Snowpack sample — Buffalo Mountain, Silverthorne, Colorado, USA (1/25/25, 10:11 AM MST)
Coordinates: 39.6222, -106.1139
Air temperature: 22 °F
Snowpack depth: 110 cm
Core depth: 30 cm
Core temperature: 42.8 °F
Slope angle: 12°, slope face: 102°
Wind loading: high
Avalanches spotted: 0
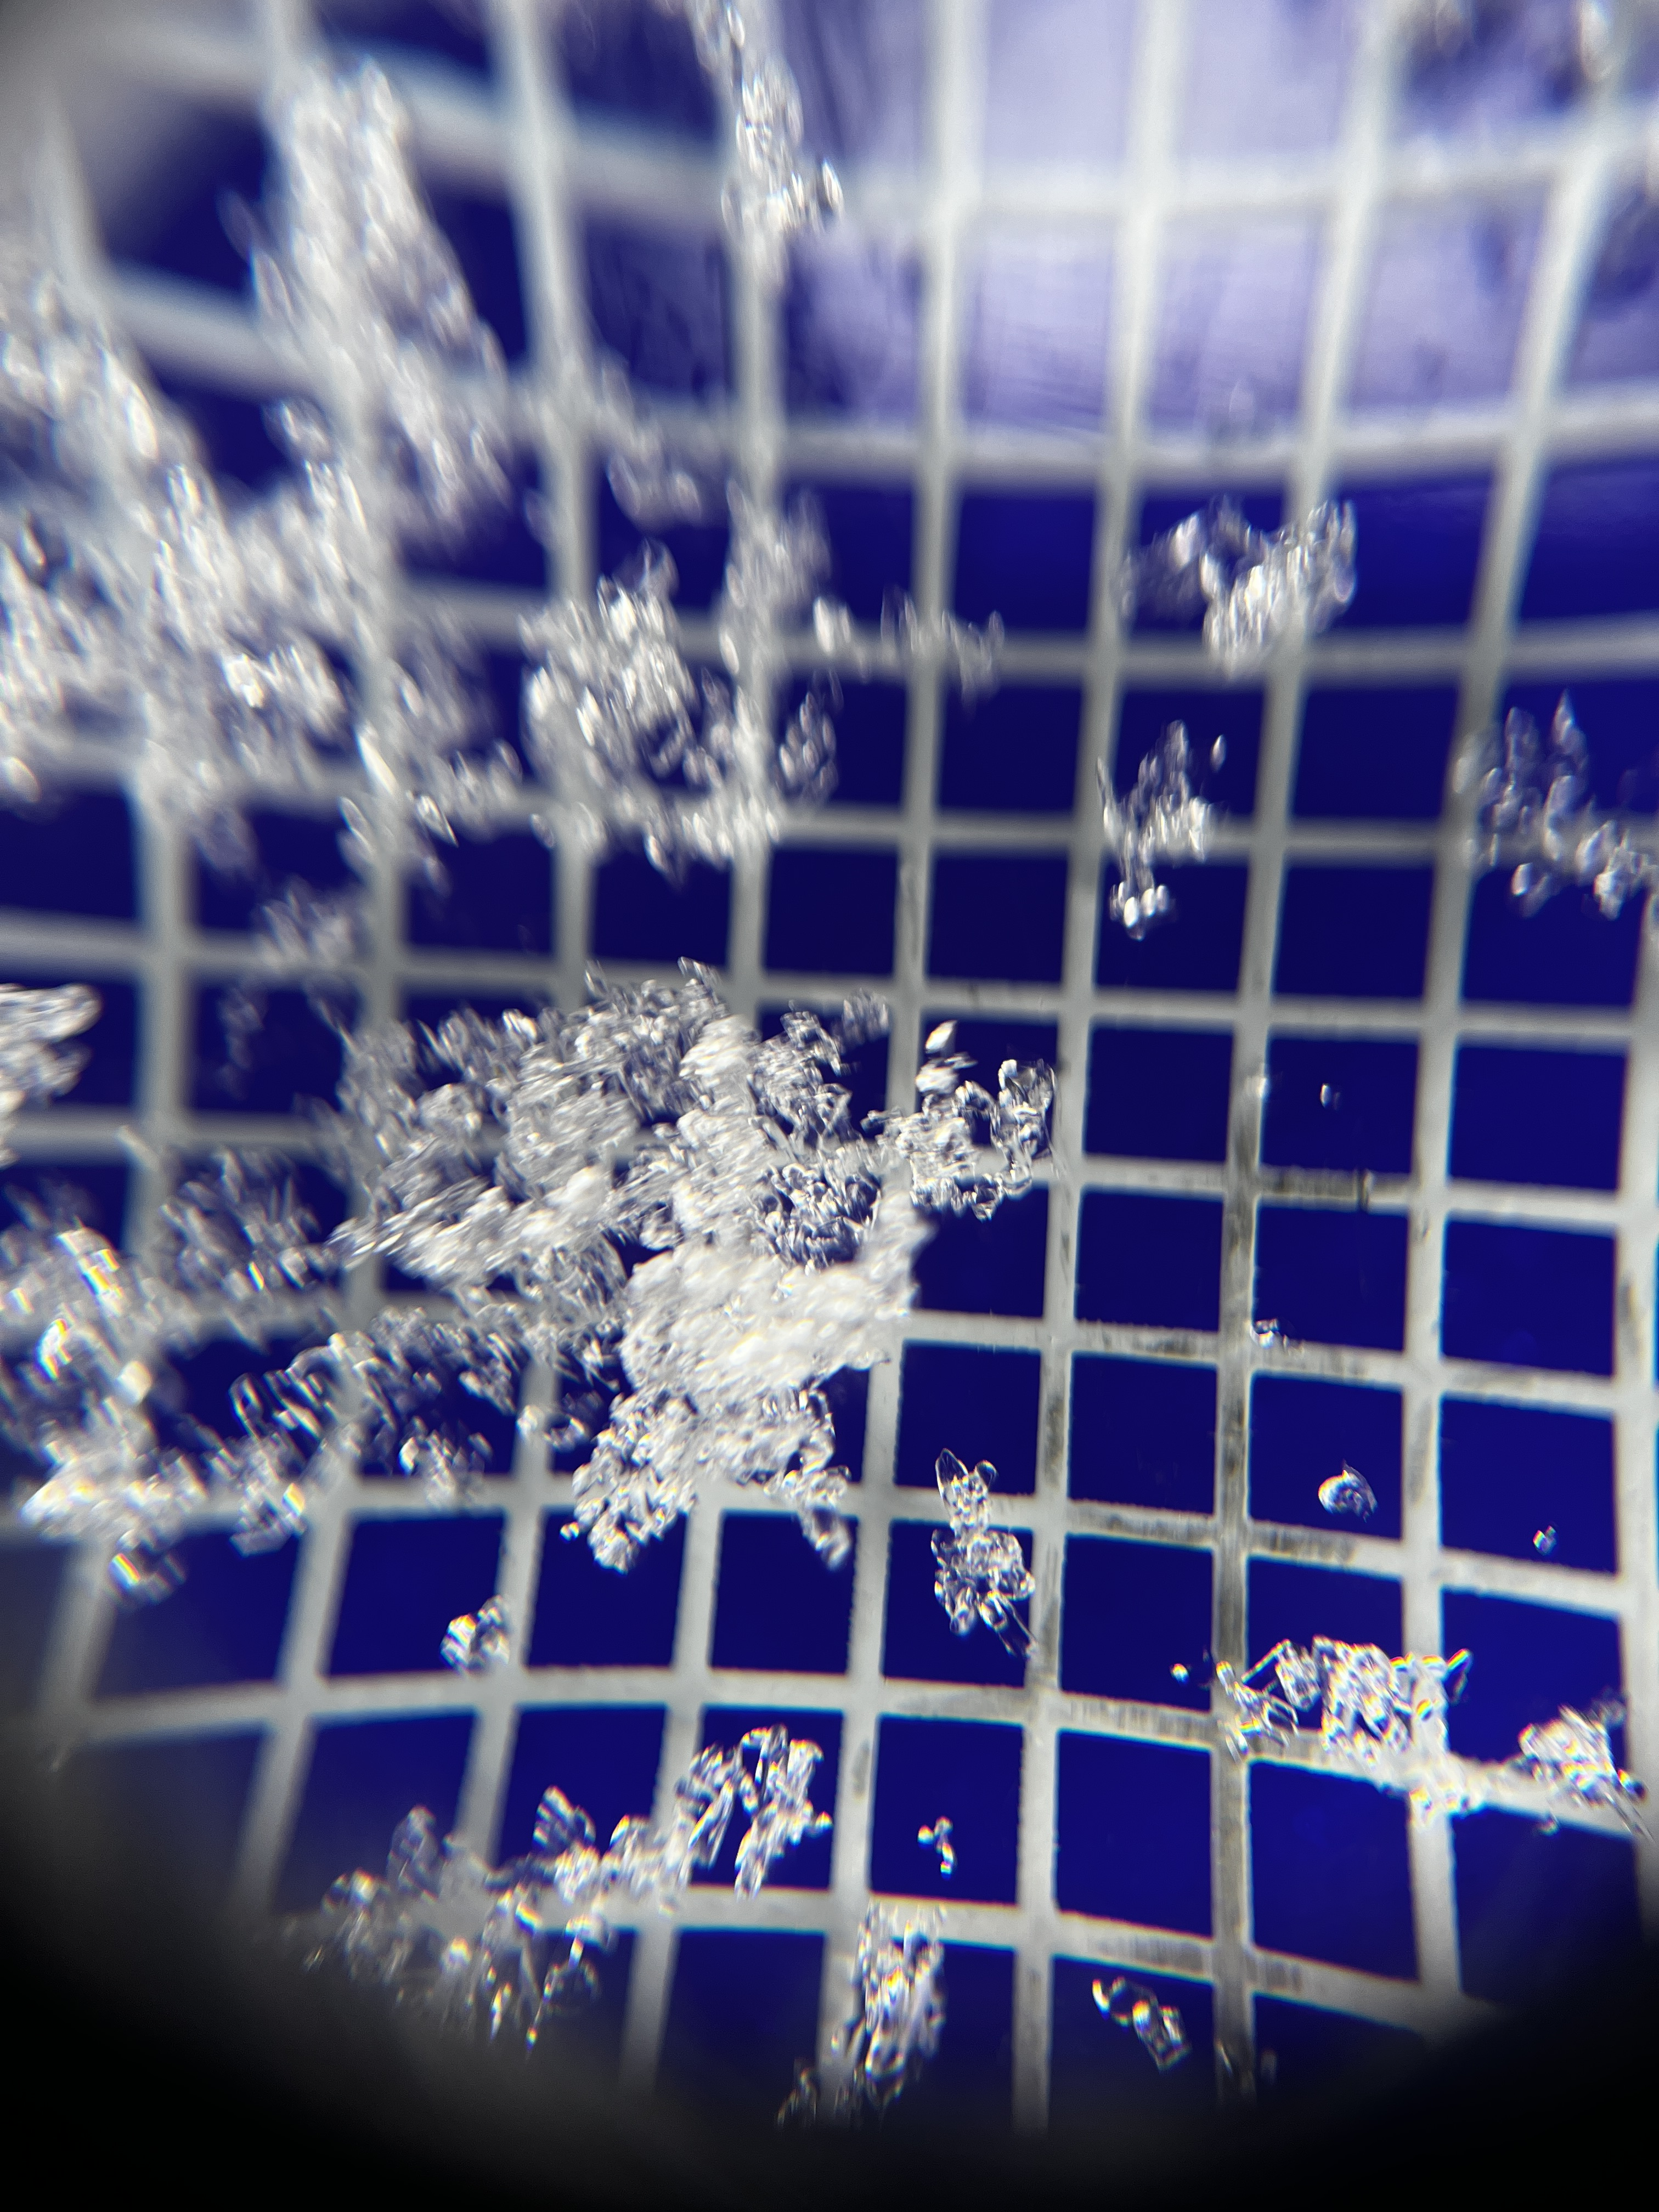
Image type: magnified_profile
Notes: No avalanches nearby, collected on the outskirts of a fire break 15 meters from the treeline, on way to Buffalo and Red Mountain